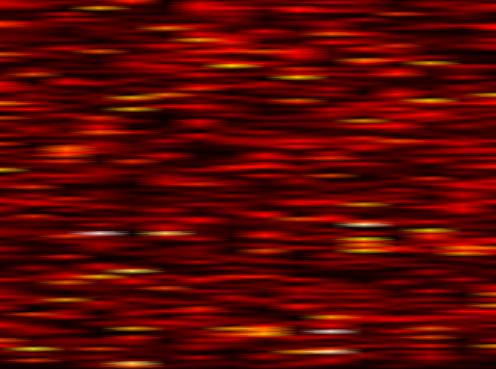
Label: FOFDM